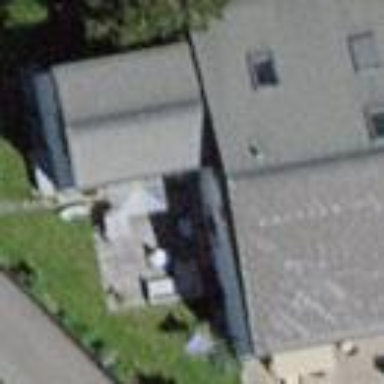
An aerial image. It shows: Detached building with saltbox roof shape.